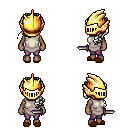
a pixel art fantasy rpg character, female body template, human, dark skin, white tunic, magenta pants, white princess hairstyle, gold helm, brown slippers, dagger, four views (front, back, left, right), 2x2 character sprite sheet, small pixel art, hard edges, no anti-aliasing